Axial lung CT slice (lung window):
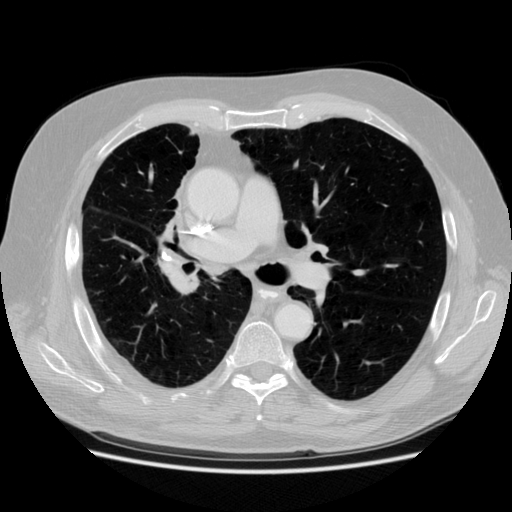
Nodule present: no